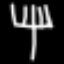
Label: fork